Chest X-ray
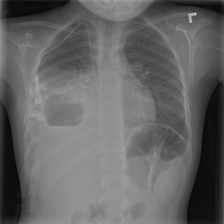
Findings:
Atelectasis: negative
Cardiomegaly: negative
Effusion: negative
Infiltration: positive
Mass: negative
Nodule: negative
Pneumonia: negative
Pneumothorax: negative
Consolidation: positive
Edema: negative
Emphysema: negative
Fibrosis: negative
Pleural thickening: negative
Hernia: negative